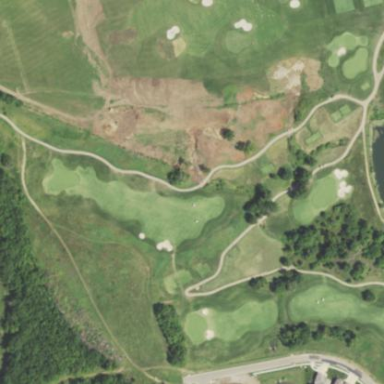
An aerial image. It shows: Rough grassy area used for golf.